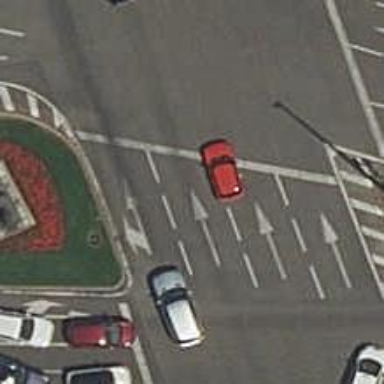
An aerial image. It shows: Road with traffic signals.